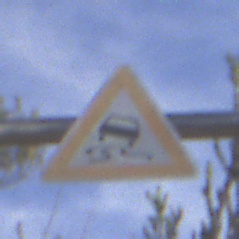
Verkehrszeichen: SchleuderOderRutschgefahr
Umgebung: Outdoor, RoadRail
Tageszeit: MorningAfternoon
Wetter: PartlyCloudy
Licht: Natural
Jahreszeit: NotSpecified
Kontrast: HighContrast